二年级 · 画法几何学
$\mathrm{M}$ 处观察下面右图, 看到的图形是( )。

(1)

(2)

(3)

M
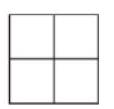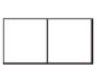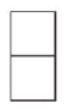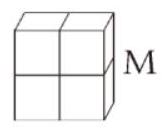
答案: 3)